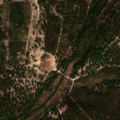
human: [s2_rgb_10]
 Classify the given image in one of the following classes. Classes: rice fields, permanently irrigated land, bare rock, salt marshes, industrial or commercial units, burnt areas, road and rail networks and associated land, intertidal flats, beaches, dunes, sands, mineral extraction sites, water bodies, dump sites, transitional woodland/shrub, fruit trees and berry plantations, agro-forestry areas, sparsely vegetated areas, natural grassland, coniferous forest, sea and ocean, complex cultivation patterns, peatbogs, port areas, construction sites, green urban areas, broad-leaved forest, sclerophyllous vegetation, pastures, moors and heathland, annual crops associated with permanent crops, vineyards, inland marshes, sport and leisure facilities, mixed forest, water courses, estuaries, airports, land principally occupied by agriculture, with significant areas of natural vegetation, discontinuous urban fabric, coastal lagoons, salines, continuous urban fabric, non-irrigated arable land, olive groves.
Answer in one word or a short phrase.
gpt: broad-leaved forest, coniferous forest, mixed forest, transitional woodland/shrub